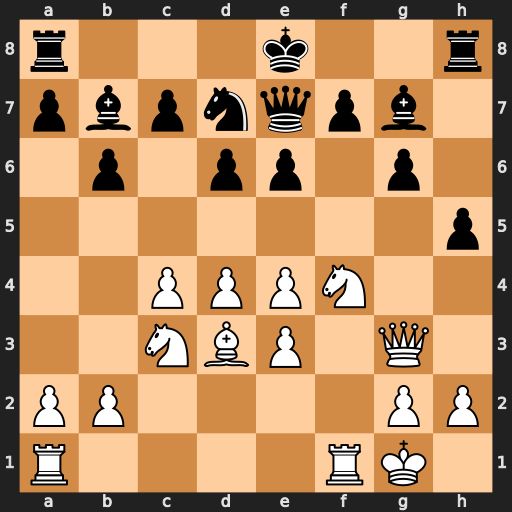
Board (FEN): r3k2r/pbpnqpb1/1p1pp1p1/7p/2PPPN2/2NBP1Q1/PP4PP/R4RK1
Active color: w
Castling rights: kq
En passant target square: -
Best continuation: Nxg6 h4 Qg4 fxg6 Qxg6+ Kd8 Rf7